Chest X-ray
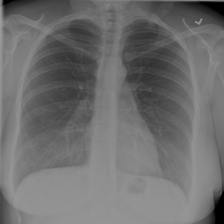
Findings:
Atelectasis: negative
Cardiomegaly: negative
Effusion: negative
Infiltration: negative
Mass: negative
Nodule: negative
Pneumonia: negative
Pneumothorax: negative
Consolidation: negative
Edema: negative
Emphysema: negative
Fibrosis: negative
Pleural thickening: negative
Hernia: negative